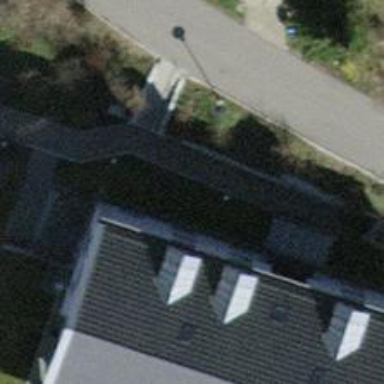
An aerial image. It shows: Road with steps.